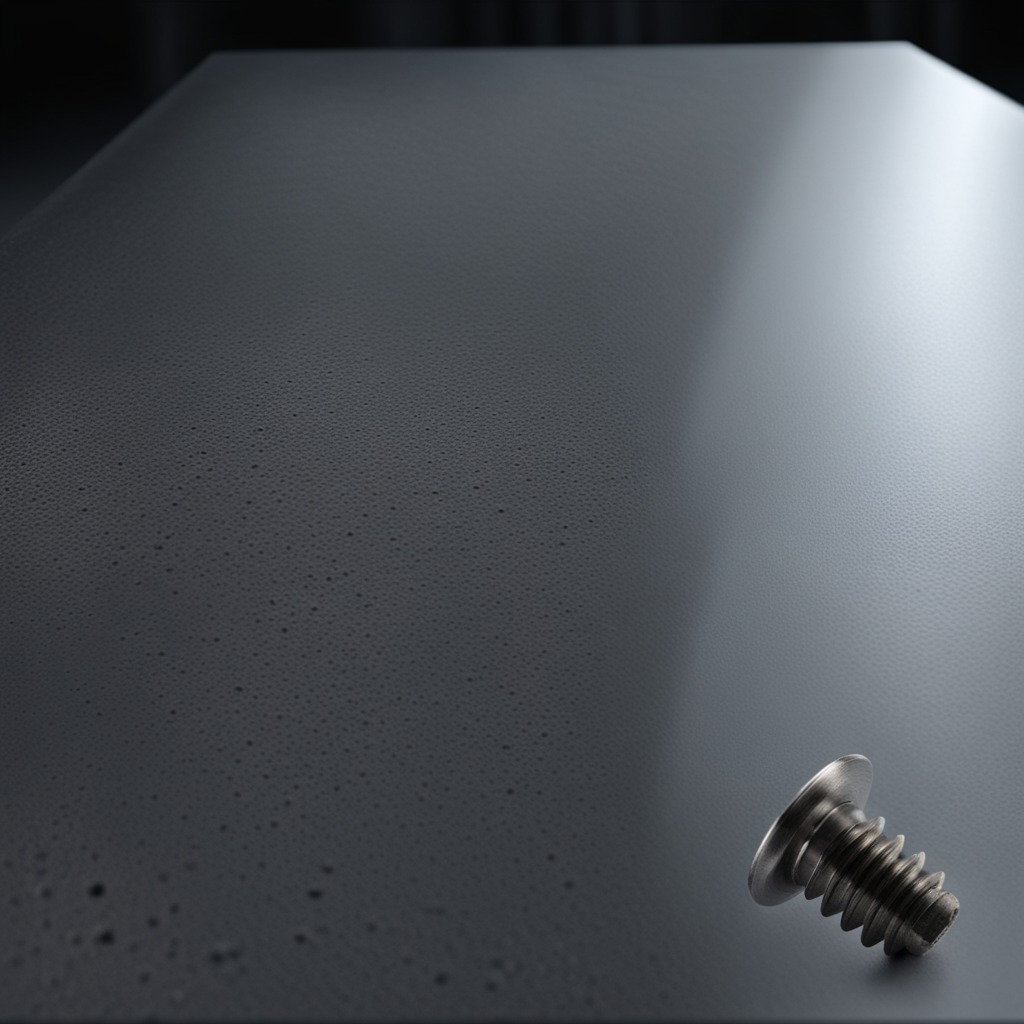
A metal screw is lying on a clean granite table inside a workshop at night dim ambient light soft shadows worn but